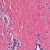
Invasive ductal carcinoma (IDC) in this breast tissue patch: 0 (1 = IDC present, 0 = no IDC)